Question: I have a relatively complex layout that I'd like to be the "row" of a ListView in Android and I'm having trouble getting the right-most element to show up on each row.
Here's what the row look like:
There's an icon (50dip x 50dip) on the left and an icon (9 x 13) on the right. The icons should be left and right justified, respectively with variable text in the middle.
Problem is that my right-most icon (9 x 13) is pushed off of the visible area using my current XML layout and my attempted fixes have all failed.
Suggestions??
![alt text][1]
[1]:
'''
<?xml version="1.0" encoding="utf-8"?>
<LinearLayout xmlns:android="http://schemas.android.com/apk/res/android"
android:layout_width="fill_parent" android:padding="5dip">
<LinearLayout android:orientation="horizontal"
android:gravity="center" android:layout_width="fill_parent"
android:layout_height="60dip">
<LinearLayout android:orientation="horizontal"
android:layout_width="fill_parent" android:minHeight="55dip"
android:padding="5dip" android:layout_height="fill_parent">
<ImageView android:id="@+id/img" android:layout_width="50dip"
android:layout_height="50dip" android:layout_marginRight="6dip" />
<TextView android:ellipsize="end" android:textColor="#454545"
android:id="@+id/ttt" android:textSize="18sp" android:gravity="center_vertical"
android:layout_width="fill_parent" android:layout_height="fill_parent" />
</LinearLayout>
<ImageView android:layout_height="13dip" android:minWidth="9dip"
android:layout_width="fill_parent" android:id="@+id/disclosure" />
</LinearLayout>
</LinearLayout>
'''
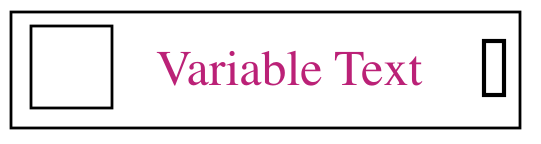
Answer: Why don't you use a 'RelativeLayout' with 'alignParentLeft' and 'alignParentRight' attributes? I think it would be simpler and use lesser number of LayoutManagers. Something like the following: Note that this assumes the height of the row as 50dip and that of both the images as 50x50 dip.
'''
<RelativeLayout
xmlns:android="http://schemas.android.com/apk/res/android"
android:layout_height="50dip"
android:layout_width="fill_parent"
android:layout_weight="0">
<ImageView
android:layout_height="50dip"
android:layout_width="50dip"
android:layout_alignParentLeft="true"
android:layout_centerVertical="true"/>
<TextView
android:layout_height="wrap_content"
android:layout_width="wrap_content"
android:layout_centerInParent="true"
android:text="some text"/>
<ImageView
android:layout_height="50dip"
android:layout_width="50dip"
android:layout_alignParentRight="true"
android:layout_centerVertical="true"/>
</RelativeLayout>
'''